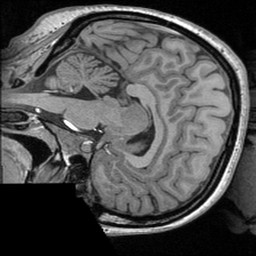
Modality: T1w
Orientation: sagittal